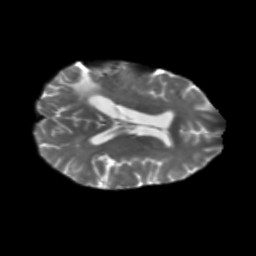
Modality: T2w
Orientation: axial
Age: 58
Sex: female
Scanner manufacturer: siemens
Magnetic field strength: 3 T
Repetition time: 5.25 s
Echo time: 0.08 s